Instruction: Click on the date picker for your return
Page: home
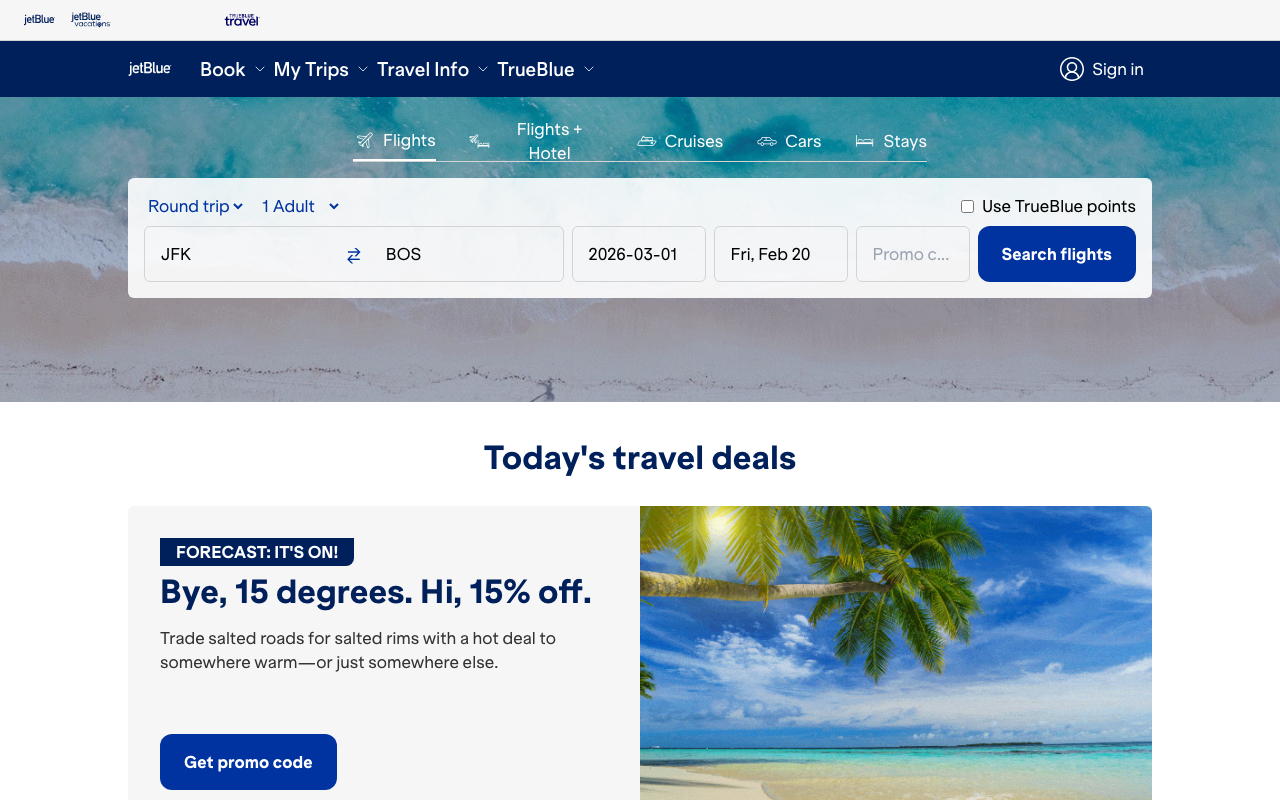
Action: click